Question: How do I go about achieving geofencing on nokia map for windows phone 8. Is it even possible, or should I use other maps api such as Google map? Please advice.
My Requirements: I want to be able to draw a radius on the selected location and when the user move within the radius he will receive a notification.

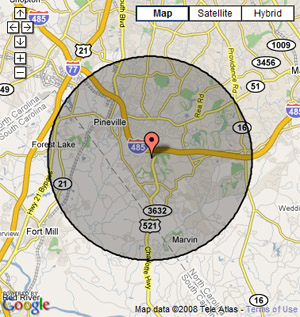
Answer: The new deals with this in Windows Phone 8. Geofencing and Geolocation in WP8 formed a major part of the discussion in a recent <URL> project on 'projects.developer.nokia.com'